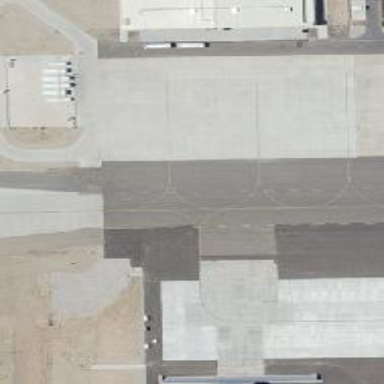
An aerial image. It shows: Image of taxiway at airport.